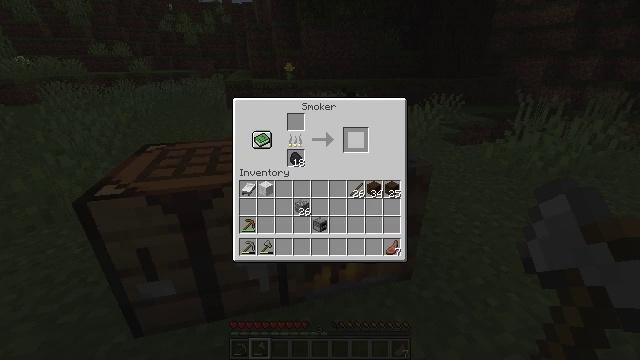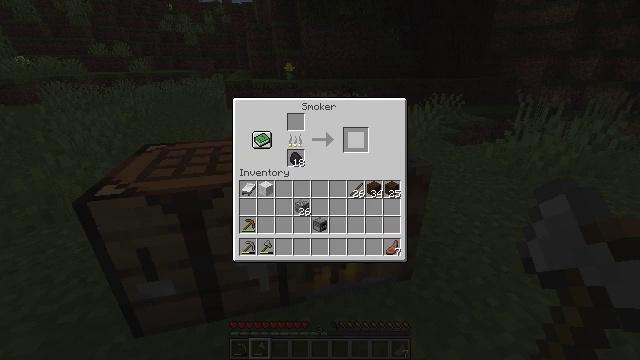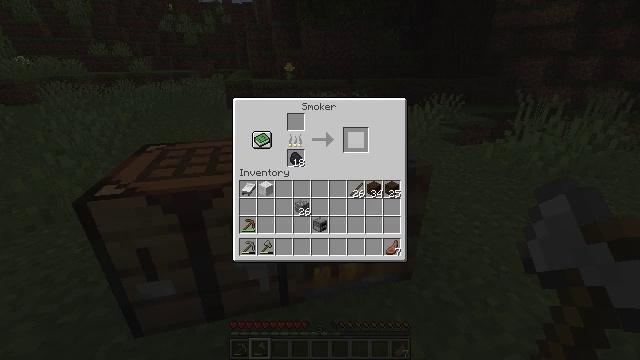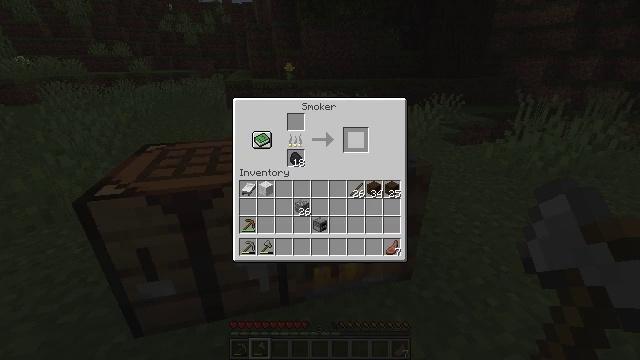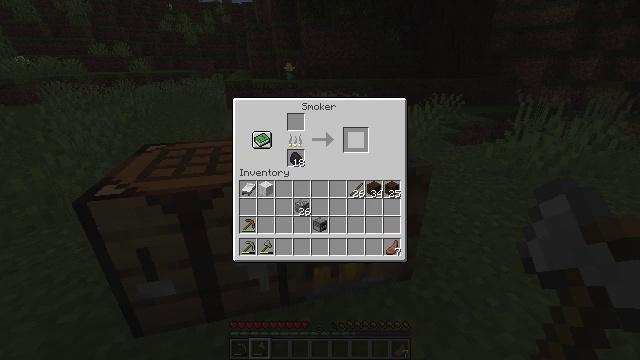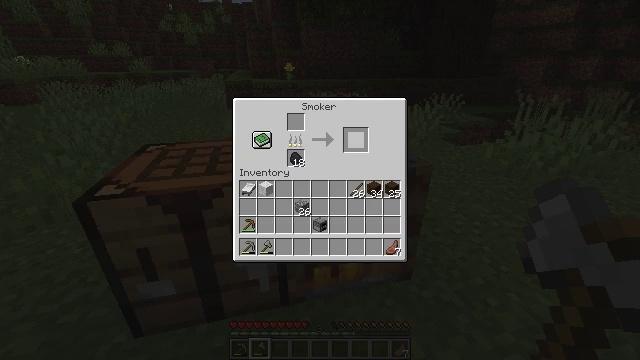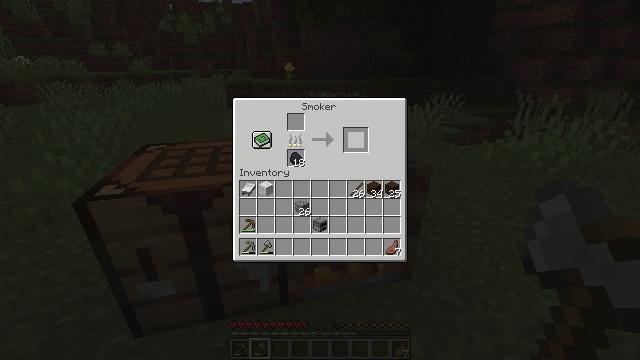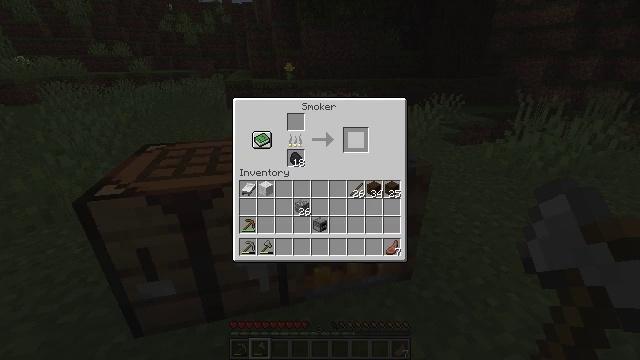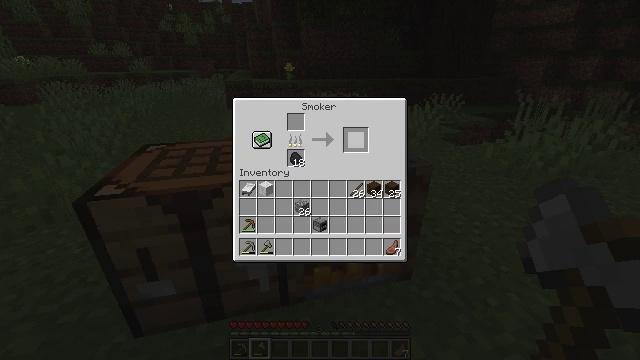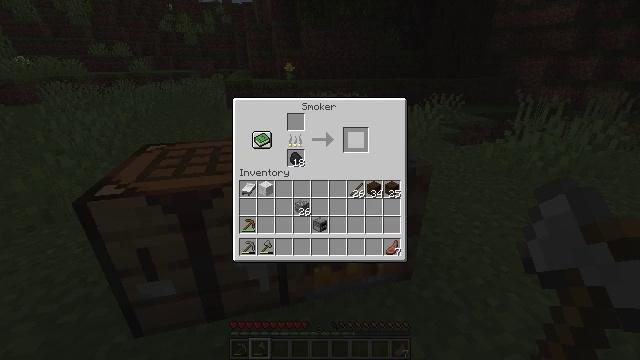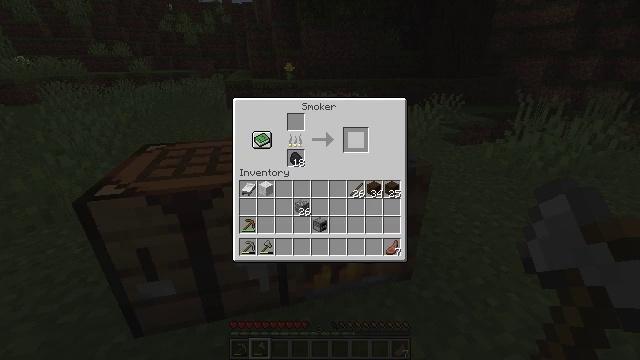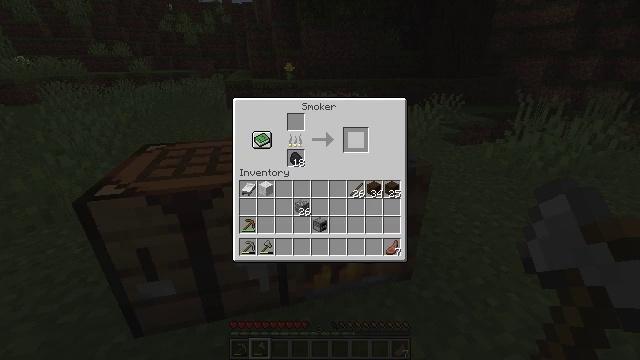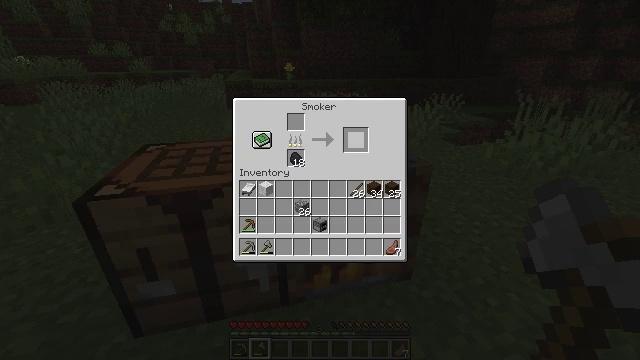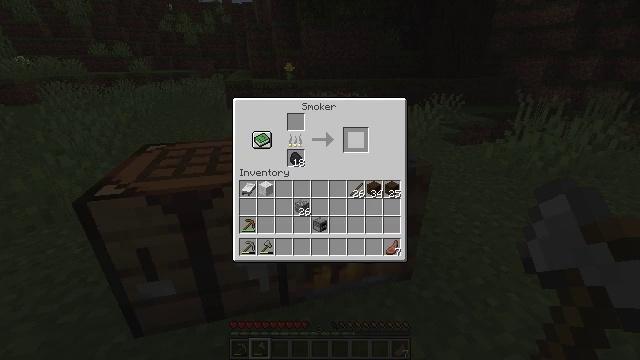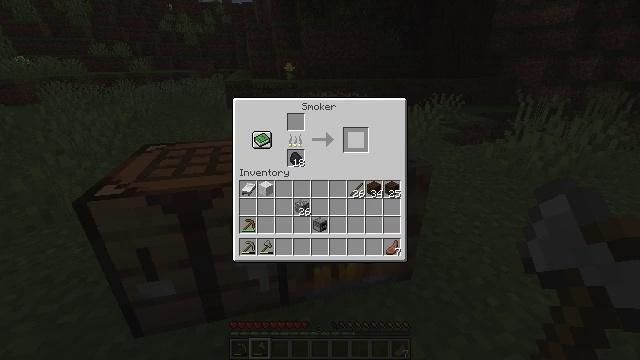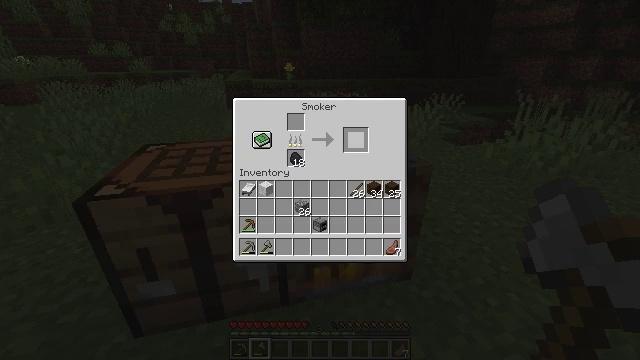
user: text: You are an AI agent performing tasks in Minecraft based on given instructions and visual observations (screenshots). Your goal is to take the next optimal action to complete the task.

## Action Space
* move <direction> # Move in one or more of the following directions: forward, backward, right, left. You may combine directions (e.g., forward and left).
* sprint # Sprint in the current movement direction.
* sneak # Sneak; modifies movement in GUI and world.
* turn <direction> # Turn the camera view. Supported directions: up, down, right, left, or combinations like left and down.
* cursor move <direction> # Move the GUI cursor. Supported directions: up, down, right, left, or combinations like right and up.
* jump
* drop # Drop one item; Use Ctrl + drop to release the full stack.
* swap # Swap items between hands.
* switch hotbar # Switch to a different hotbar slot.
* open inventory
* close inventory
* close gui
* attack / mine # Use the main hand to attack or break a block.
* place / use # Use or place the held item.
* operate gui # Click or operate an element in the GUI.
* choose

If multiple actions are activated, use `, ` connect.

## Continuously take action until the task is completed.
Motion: motion action
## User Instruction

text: Destroy the smoker to move it.
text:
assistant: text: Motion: sneak, open gui
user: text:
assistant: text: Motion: sneak
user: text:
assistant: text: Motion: sneak
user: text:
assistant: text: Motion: sneak
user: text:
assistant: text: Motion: sneak
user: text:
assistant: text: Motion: no_op
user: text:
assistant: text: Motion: no_op
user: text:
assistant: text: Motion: no_op
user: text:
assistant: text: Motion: switch to hotbar 1
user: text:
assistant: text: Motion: switch to hotbar 1
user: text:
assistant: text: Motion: operate gui
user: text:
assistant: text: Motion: operate gui
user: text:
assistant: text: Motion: operate gui
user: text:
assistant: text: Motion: operate gui
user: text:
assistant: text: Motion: operate gui
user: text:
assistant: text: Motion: operate gui
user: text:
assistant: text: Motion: operate gui
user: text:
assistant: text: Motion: operate gui
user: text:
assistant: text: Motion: no_op
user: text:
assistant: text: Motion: no_op
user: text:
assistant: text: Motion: no_op
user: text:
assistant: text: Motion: no_op
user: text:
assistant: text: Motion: no_op
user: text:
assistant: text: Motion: close gui
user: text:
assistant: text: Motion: no_op
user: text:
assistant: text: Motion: no_op
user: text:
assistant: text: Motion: no_op
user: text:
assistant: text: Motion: switch to hotbar 2
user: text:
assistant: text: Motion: switch to hotbar 2
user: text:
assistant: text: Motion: no_op